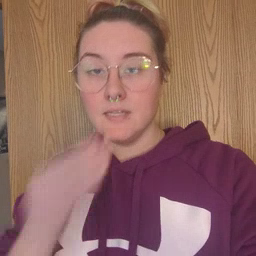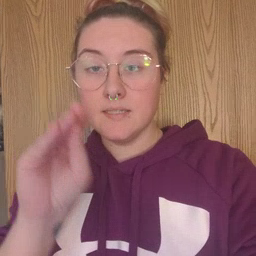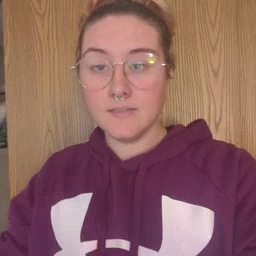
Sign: kiss